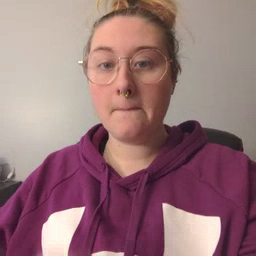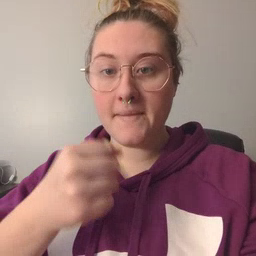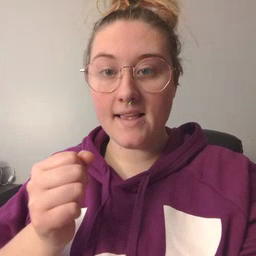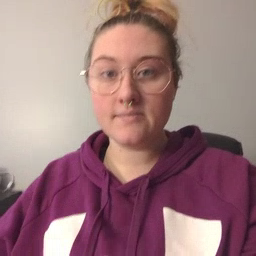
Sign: make